Question: I am currently reading by Nicholas C. Zakas and in the book he says things like:
> Comparing the two pieces of code shows that using the Selectors API is
2 to 6 times faster across browsers (Figure 3-6).

'getElementsByTagName'
I've used Chrome and Firebug, but neither of them really seem to give me the kind of comparisons he's doing here. Am I using these tools incorrectly or is there a new tool I'm not familiar with that I should be using?
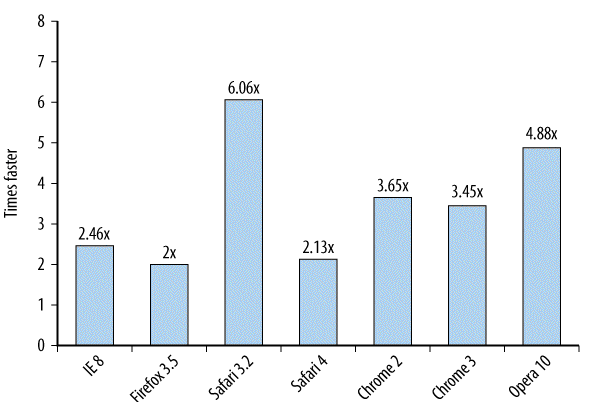
Answer: The most popular approach is just use the free online services of <URL>.
Or <URL> from github.
It has one big advantage over manual testing: It uses a Java Applet which gives access to a nanosecond timer, while JS timers (Date objects) can only resolve to milliseconds.